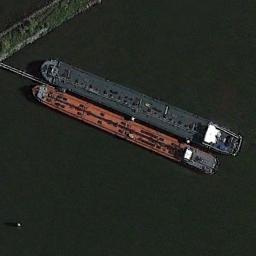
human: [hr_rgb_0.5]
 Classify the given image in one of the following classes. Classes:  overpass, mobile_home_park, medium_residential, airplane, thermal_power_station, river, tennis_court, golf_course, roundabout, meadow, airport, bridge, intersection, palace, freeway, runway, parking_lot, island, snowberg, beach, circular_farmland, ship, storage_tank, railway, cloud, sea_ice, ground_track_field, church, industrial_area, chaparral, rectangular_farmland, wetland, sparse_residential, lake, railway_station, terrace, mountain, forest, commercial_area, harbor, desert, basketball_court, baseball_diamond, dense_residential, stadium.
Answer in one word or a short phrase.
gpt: ship